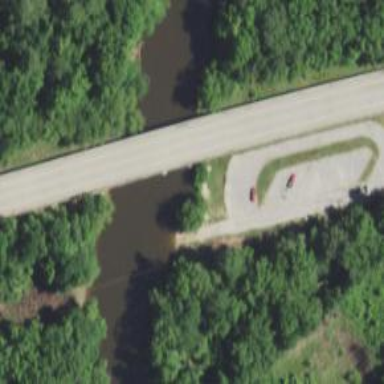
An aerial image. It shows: Slipway for leisure land vehicles on service road.